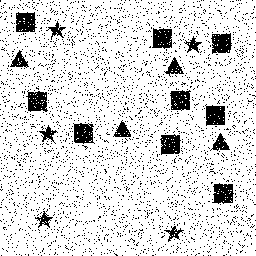
Squares: 9
Triangles: 4
Stars: 5
Total shapes: 18